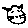
Label: cat